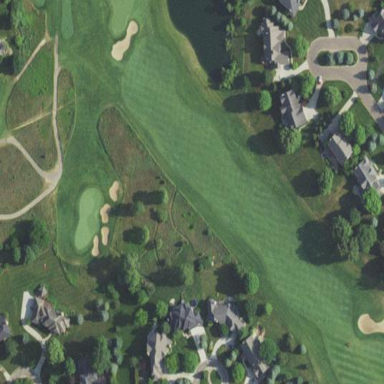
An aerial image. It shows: Golf fairway surrounded by grass.